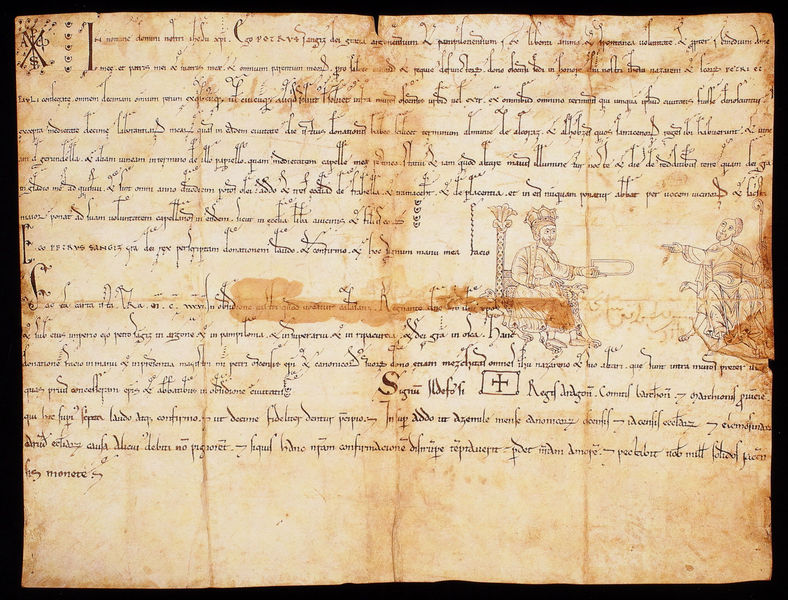
Titel: Stiftung von Pedro I an die Diözese von Jaca-Huesca
Institution: Jaca, Domarchiv
Schlagwörter: braun, säule, zeichnung, gewand, schrift, papier, könig, thron, gefaltet, kreuz, text, buchstaben, initiale, geschenk, tinte, pergament, mittelalter, mönch, urkunde, gabe, handschrift, flecke, initial, überreichen, majuskel, sprache, untertan, versal